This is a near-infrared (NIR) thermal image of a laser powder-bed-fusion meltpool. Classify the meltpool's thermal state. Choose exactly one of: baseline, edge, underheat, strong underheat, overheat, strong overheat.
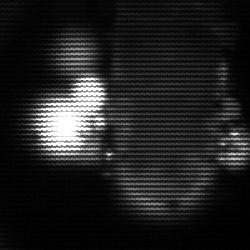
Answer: strong underheat